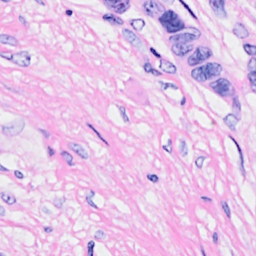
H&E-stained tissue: Breast